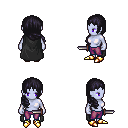
a pixel art fantasy rpg character, female body template, dark elf, purple skin, black cape, magenta pants, raven right-swept hairstyle, gold boots, dagger, four views (front, back, left, right), 2x2 character sprite sheet, small pixel art, hard edges, no anti-aliasing